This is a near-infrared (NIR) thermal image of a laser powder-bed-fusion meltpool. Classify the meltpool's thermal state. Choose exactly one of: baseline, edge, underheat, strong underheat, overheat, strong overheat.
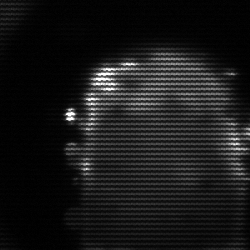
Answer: baseline